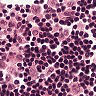
Metastatic tissue present: no